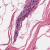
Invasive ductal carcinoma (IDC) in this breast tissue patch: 0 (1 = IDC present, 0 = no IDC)